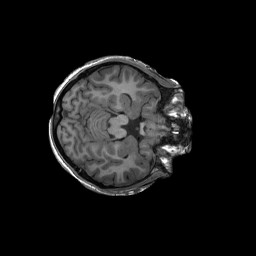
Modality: T1w
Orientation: axial
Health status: ill
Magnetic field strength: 3 T